Question: I'm trying to generate a bootstrap (v3.0.3) grid layout. Data is dynamically generated with following code:
'''
<div class="row">
@foreach (var Node in Model.Tour.Nodes)
{
<div class="col-lg-3 col-md-4 col-sm-6 col-xs-12">
<div class="thumbnail">
@Node.SomeData
</div>
</div>
}
</div>
'''
Unfortunately, sometimes columns don't clear right as one is taller than the other, and I get something like this:

I know that there is a way to fix that by adding clearfix class where the new row should start:
'''
<div class="clearfix visible-xx"></div>
'''
But I can't really do it when content is dynamically generated.
Are there any solutions for such problems, or maybe my approach is wrong as I'm new to bootstrap.
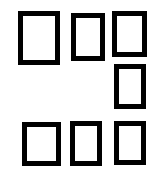
Answer: > I can't really do it when content is dynamically generated.
Latest solution: <URL>
The first solution (still below) relies heavily on altering your HTML markup. This is undesirable because: (1) it's not semantic; (2) empty elements aren't great; and (3) it will affect your ability to use 'nth-child' selectors on your columns effectively.
Those are just a few reasons why I put together a quick version of this which relies solely on CSS without any clearfix elements in your markup.
The latest solution targets and clears columns' left sides at various viewport widths.
Using this syntax: 'nth-child(''a''n +''b'')'
'a =' the number of columns you're displaying at that viewport
'b = a + 1'
Of course you can! You'll need to keep track of the thumbnail count and output a different clearfix accordingly. In your example, you would need:
1. <div class="clearfix visible-sm-block"></div> after every two thumbnail columns
2. <div class="clearfix visible-md-block"></div> after every three thumbnail columns
3. <div class="clearfix visible-lg-block"></div> after every four thumbnail columns
You should be able to create an index variable set to 0 and iterate it each time in your loop while using the modulo operator to output the correct clearfix.
You can definitely combine visibility classes when multiple clearfixes occur after a thumbnail column as I've done in this working example: <URL>.
Updated the working example (<URL> and the code below to reflect the new Bootstrap visibility classes which now include the box model.
example:
'''
<div class="row">
@for(var i = 0; i < Model.Tour.Nodes.Length; i++) {
var Node = Model.Tour.Nodes[0];
if(i % 2 == 0) {
<div class="clearfix visible-sm-block"></div>
}
if(i % 3 == 0) {
<div class="clearfix visible-md-block"></div>
}
if(i % 4 == 0) {
<div class="clearfix visible-lg-block"></div>
}
<div class="col-lg-3 col-md-4 col-sm-6 col-xs-12">
<div class="thumbnail">
@Node.SomeData
</div>
</div>
}
</div>
'''